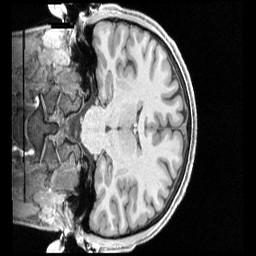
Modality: T1w
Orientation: coronal
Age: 19
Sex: male
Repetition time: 2.4 s
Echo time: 0.00222 s